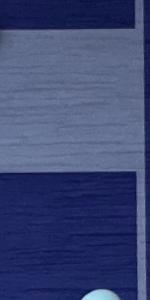
Label: Empty